Question:
i just want to fetch the invalid email addresses from my database, i tried with the following query, but its not working
'''
$sql=mysql_query("SELECT * FROM mytable WHERE email!='' and email NOT REGEXP '^[A-Z0-9._%-]+@[A-Z0-9.-]+\.[A-Z]{2,4}$'");
'''
And the invalid Email is
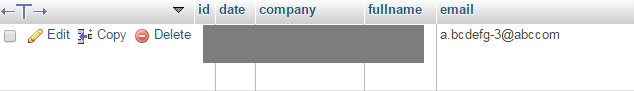
Answer: It looks like the Richard answer is correct however, it may not works given the collation used.
Therefore, if you have a case sensitive collation, you may want to lowercase your field.
Try this query :
'''
SELECT * FROM 'mytable' WHERE 'email' NOT REGEXP '^[[:alnum:]._%-\+]+@[[:alnum:].-]+[.][[:alnum:]]{2,4}$';
'''
I have updated the regex to use character classes instead of character range to avoid lower (or upper) case transformation.
Moreover, in some IDE, you may have to escape "." with two backslashes, therefore I use
'''
[.]
'''
instead of escaped dot.
I updated again to allow subdomains.
Edited to allow '+', thanks to @Charlie Brumbaugh comment.